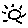
Label: sun